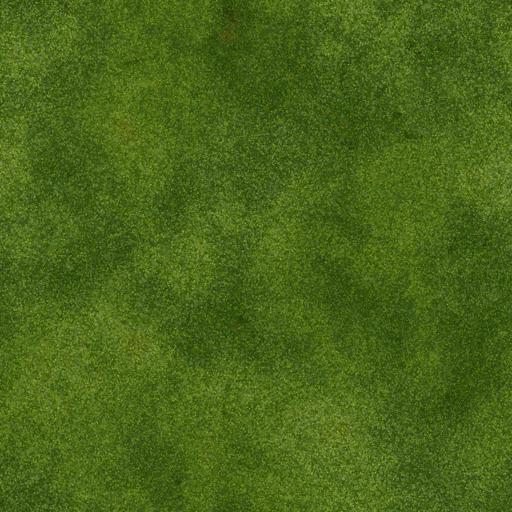
Tags: green moss mossy